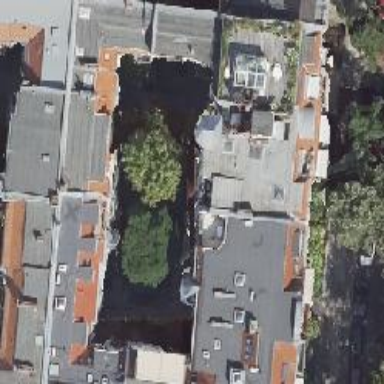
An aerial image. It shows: Building consisting of apartments with double saltbox roof made of roof tiles.